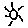
Label: sun